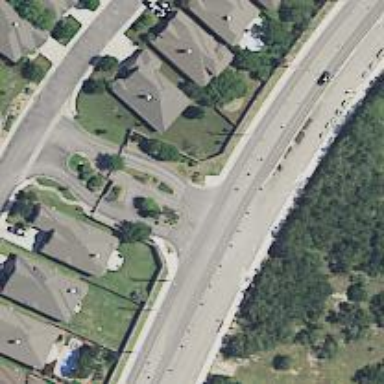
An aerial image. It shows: Smooth asphalt road in residential area.